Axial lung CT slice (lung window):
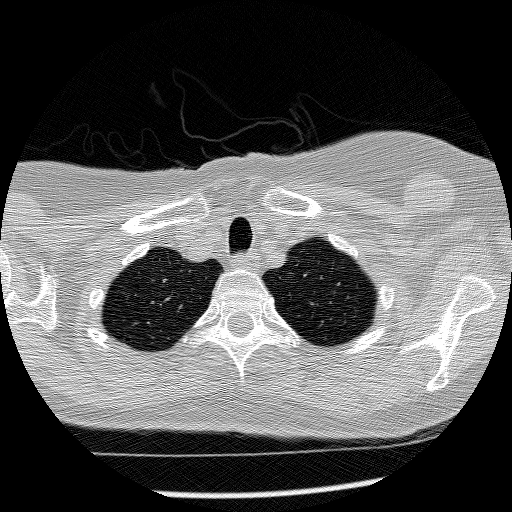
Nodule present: no